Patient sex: M
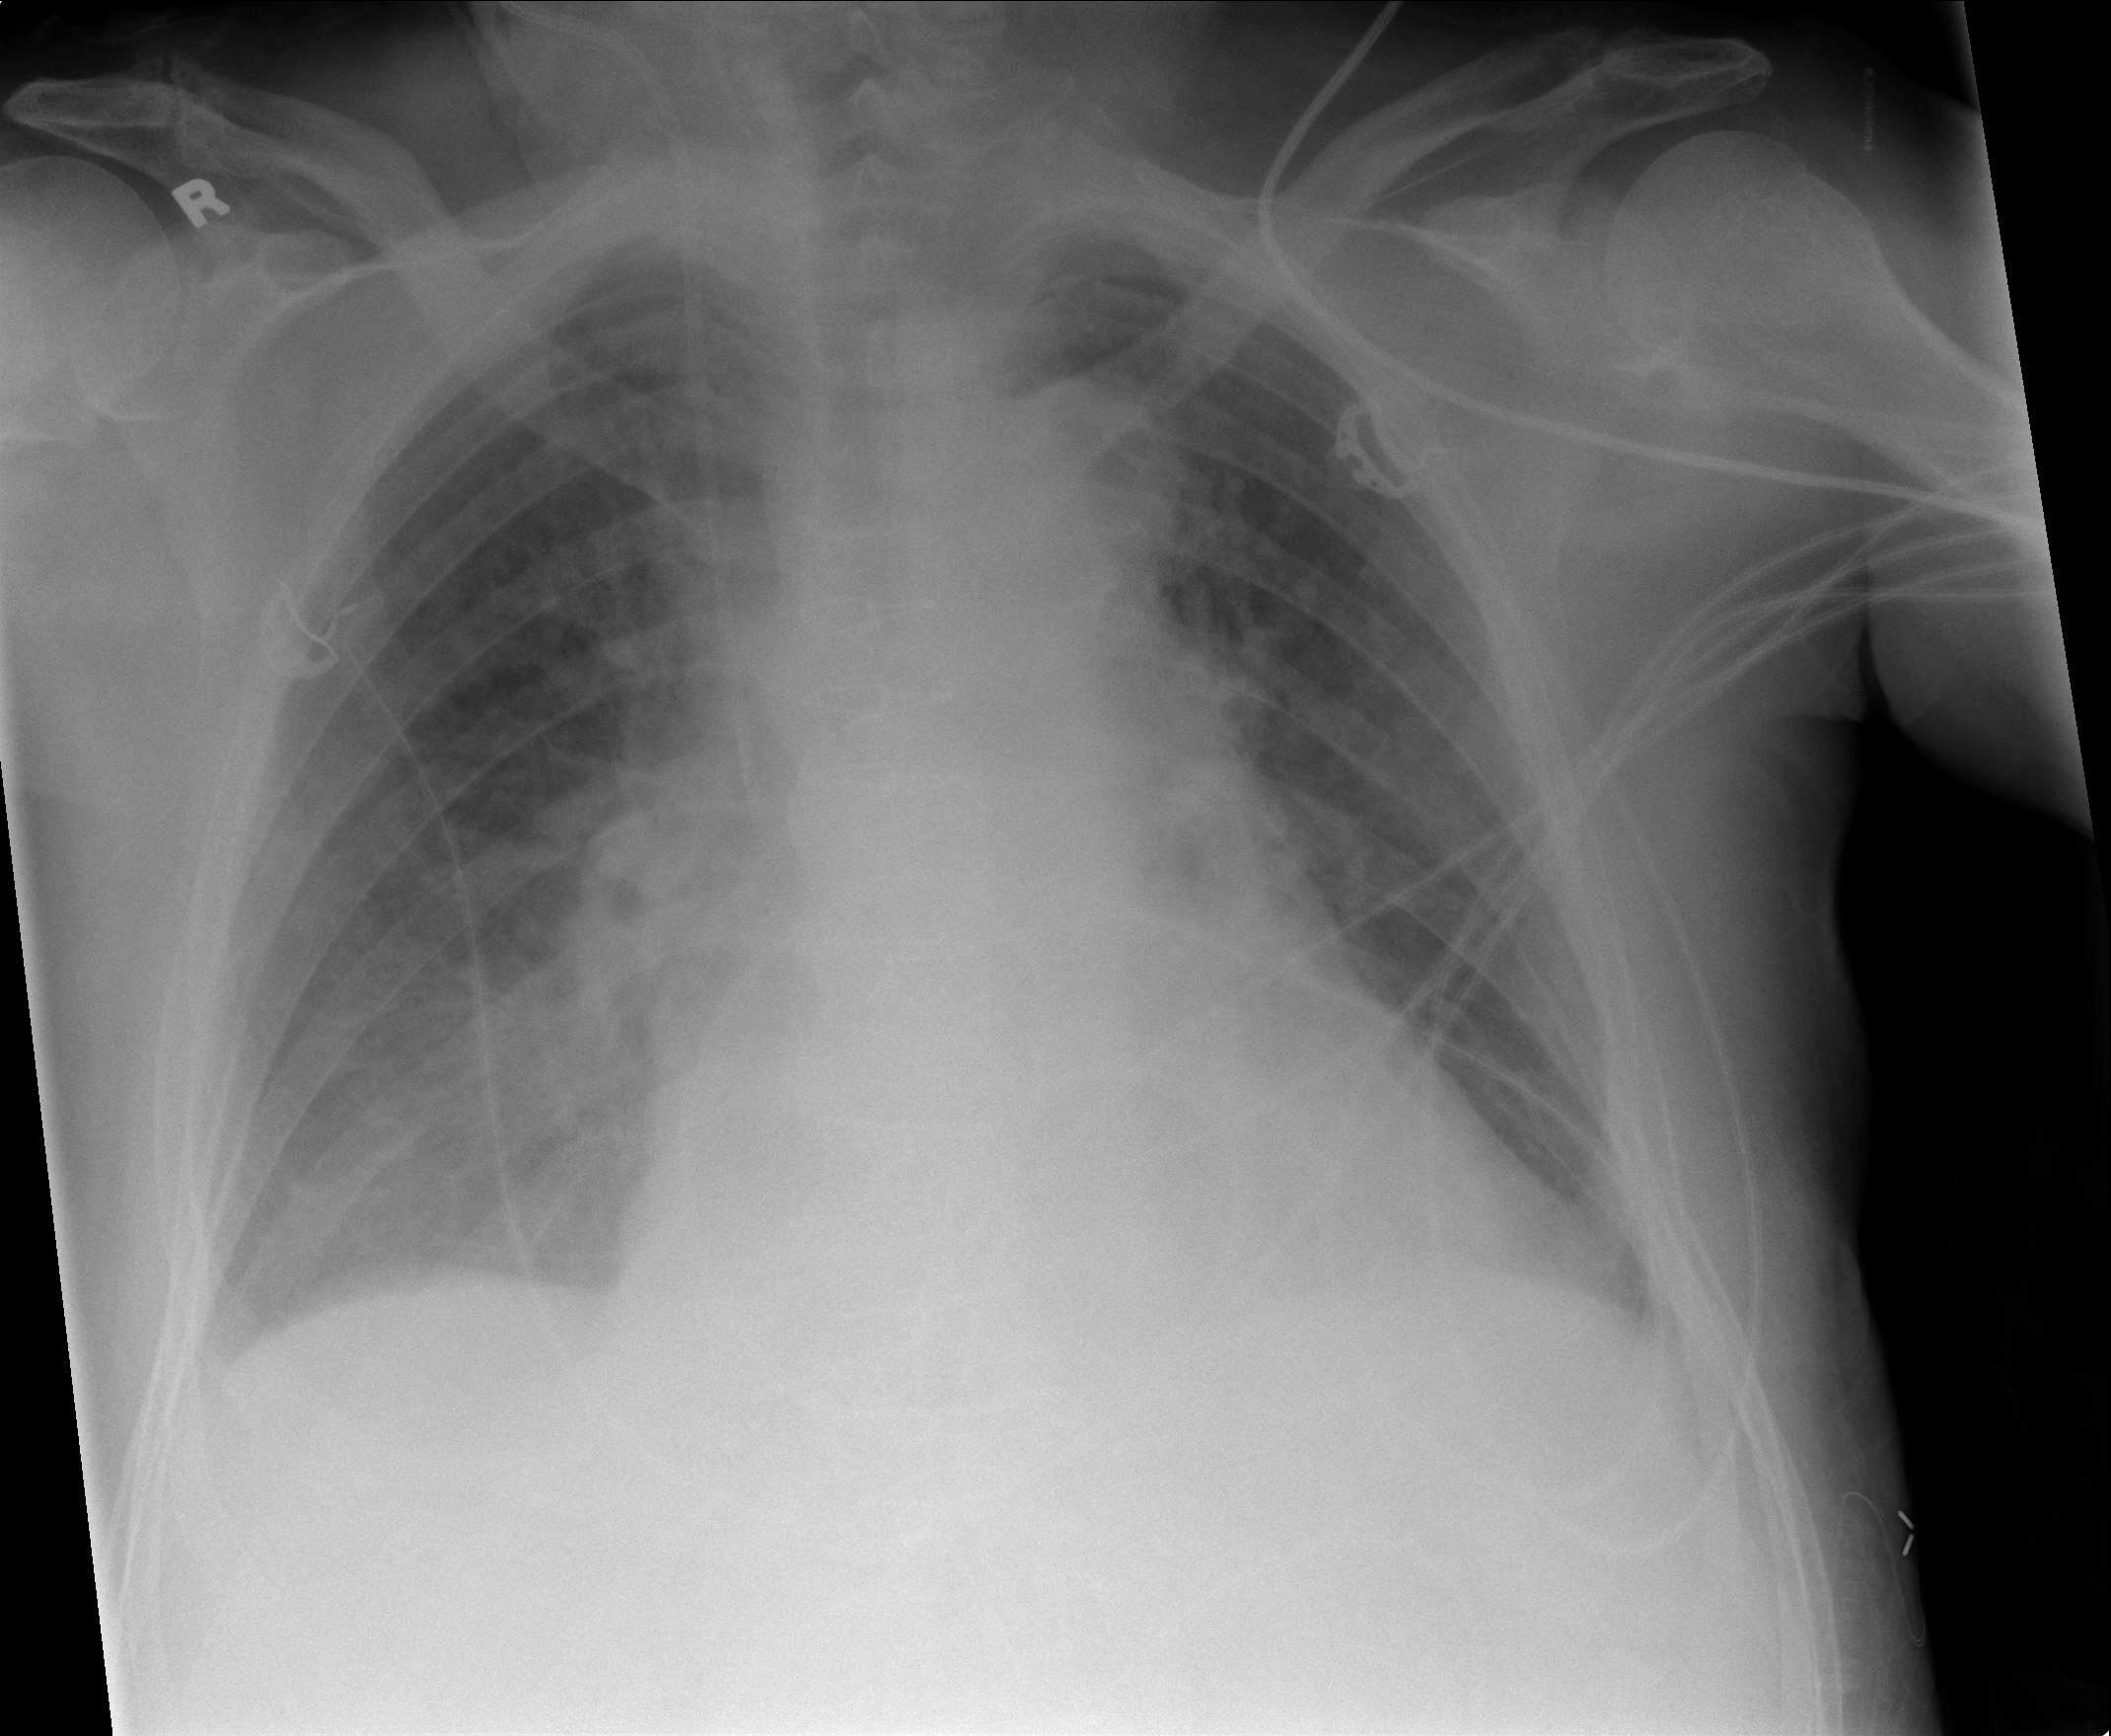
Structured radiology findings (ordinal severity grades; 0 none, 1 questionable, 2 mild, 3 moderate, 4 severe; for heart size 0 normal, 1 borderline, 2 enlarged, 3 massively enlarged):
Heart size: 2
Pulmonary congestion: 2
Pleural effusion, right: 0
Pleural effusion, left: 0
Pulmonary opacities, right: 0
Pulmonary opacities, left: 0
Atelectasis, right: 0
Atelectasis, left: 0